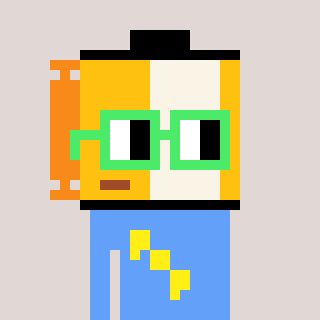
a pixel art character with square light green glasses, a film roll-shaped head and a blue-colored body on a warm background